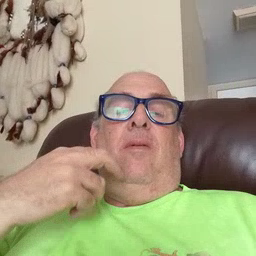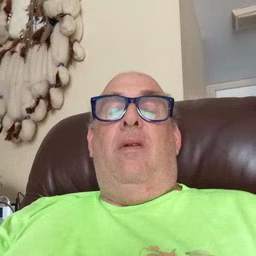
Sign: gum